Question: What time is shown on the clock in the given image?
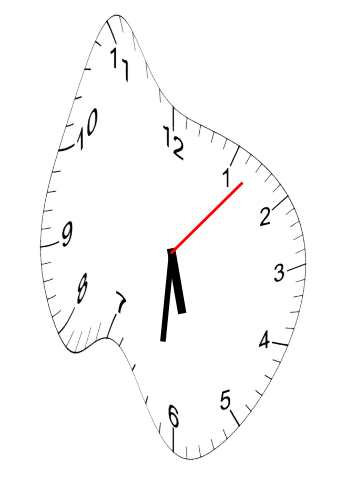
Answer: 05:31:07